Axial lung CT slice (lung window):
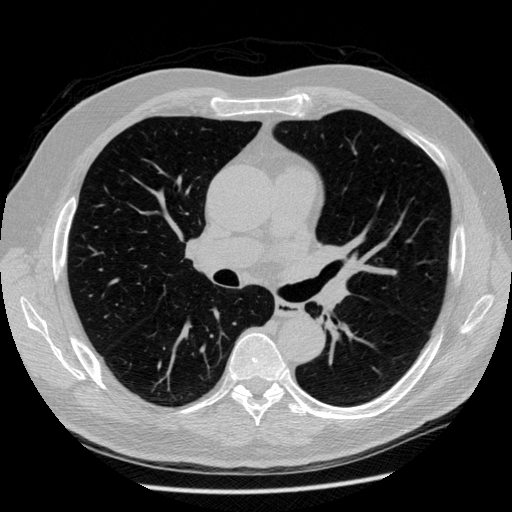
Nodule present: no